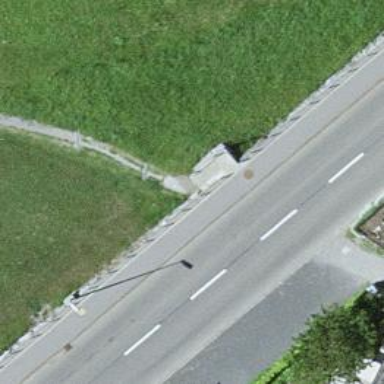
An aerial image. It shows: Retaining wall.